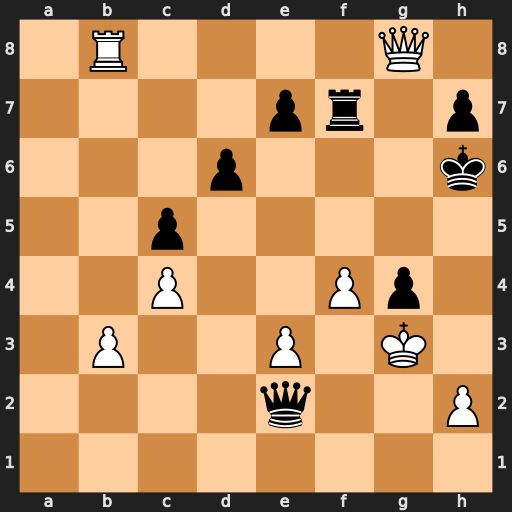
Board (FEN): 1R4Q1/4pr1p/3p3k/2p5/2P2Pp1/1P2P1K1/4q2P/8
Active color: w
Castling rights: -
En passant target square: -
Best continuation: Qg5#